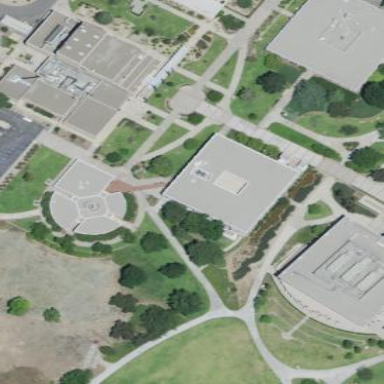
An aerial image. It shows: College building.